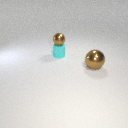
small cyan rubber cylinder behind large brown metal sphere